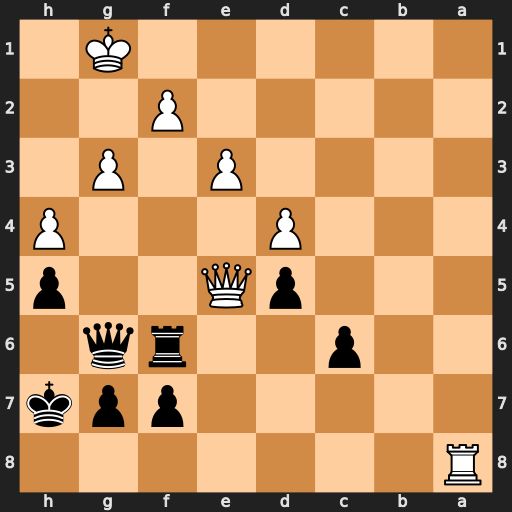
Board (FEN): R7/5ppk/2p2rq1/3pQ2p/3P3P/4P1P1/5P2/6K1
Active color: b
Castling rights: -
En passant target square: -
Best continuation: Qb1+ Kg2 Rf5 Ra1 Qc2 Qxf5+ Qxf5